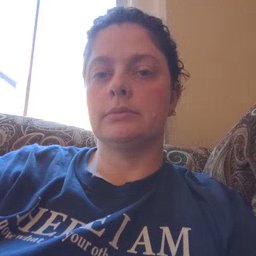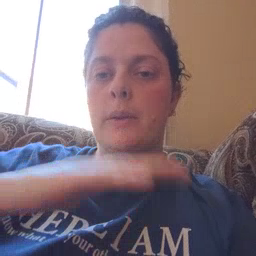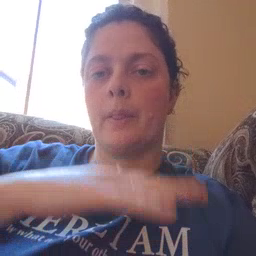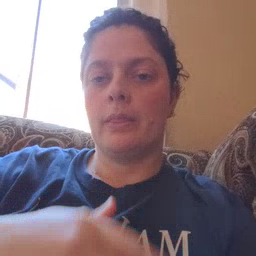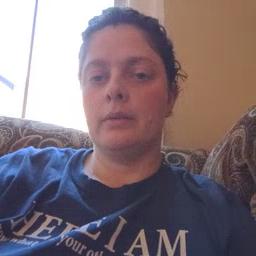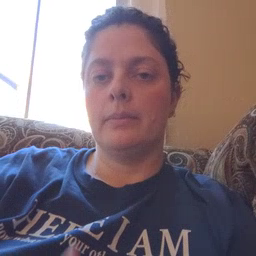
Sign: table